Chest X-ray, PA view. Patient: 27 years old, sex M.
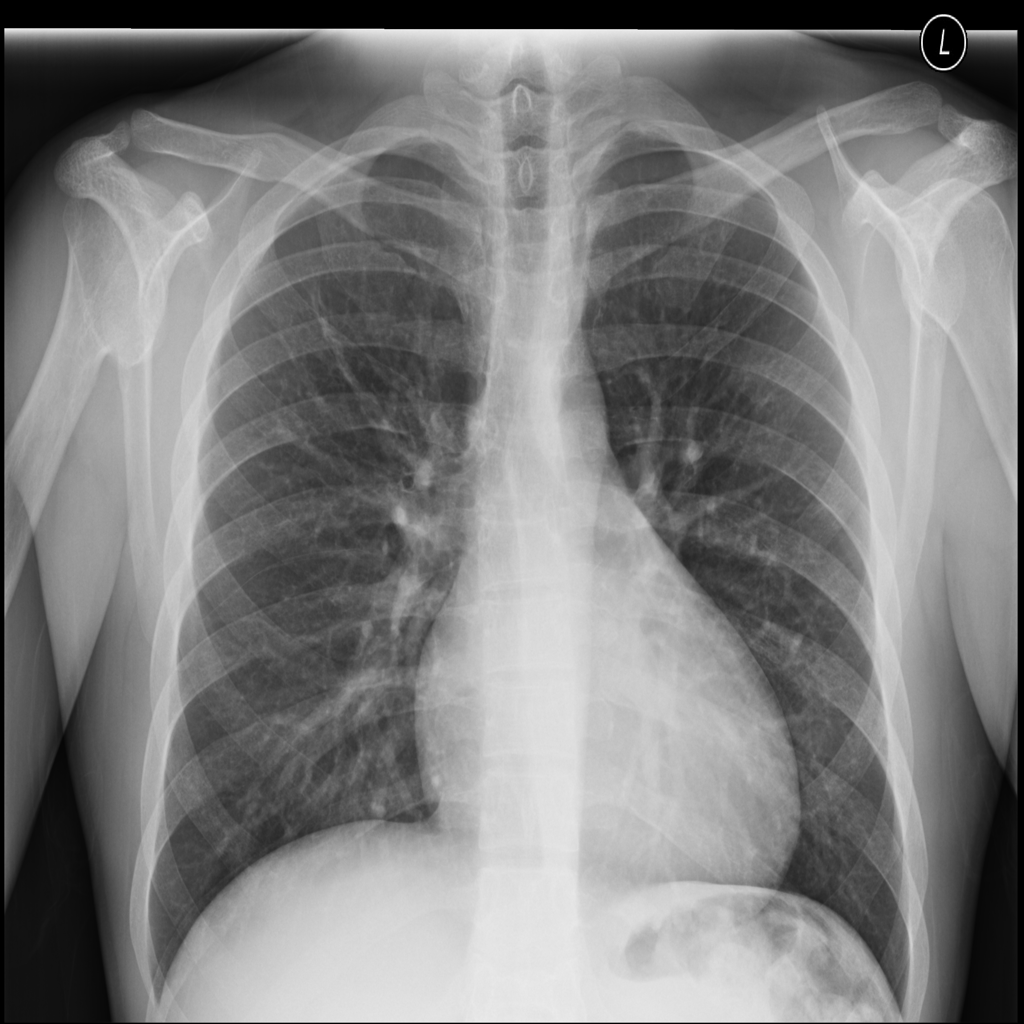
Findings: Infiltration